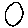
Label: circle